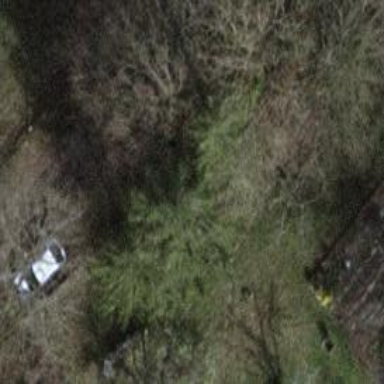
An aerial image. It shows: Evergreen tree with needle-leaved leaves.